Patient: sex F, age 62
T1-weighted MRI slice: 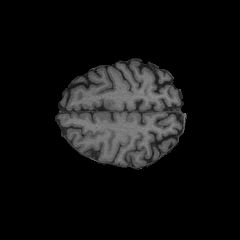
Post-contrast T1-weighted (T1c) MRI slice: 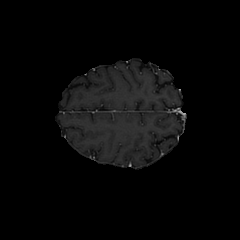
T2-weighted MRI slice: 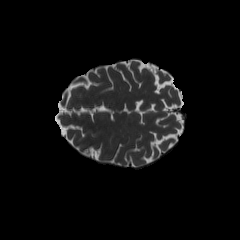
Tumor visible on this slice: no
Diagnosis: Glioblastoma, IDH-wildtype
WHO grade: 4